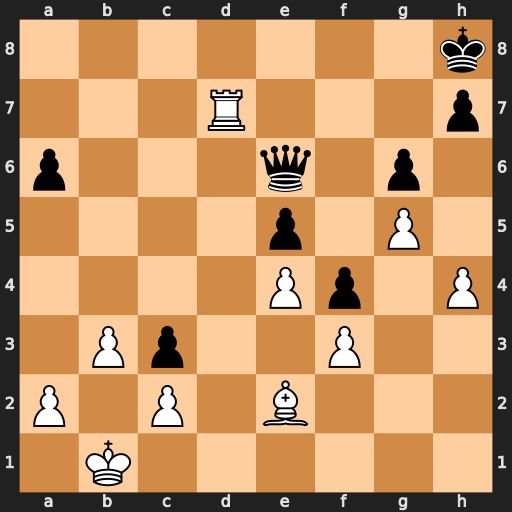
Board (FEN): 7k/3R3p/p3q1p1/4p1P1/4Pp1P/1Pp2P2/P1P1B3/1K6
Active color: w
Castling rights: -
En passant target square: -
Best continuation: Rd8+ Qg8 Rxg8+